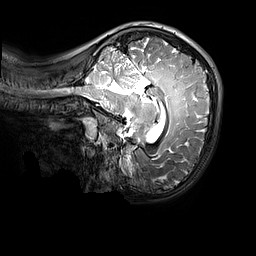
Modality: T2w
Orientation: sagittal
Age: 10
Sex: female
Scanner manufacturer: siemens
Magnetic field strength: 3 T
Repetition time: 3.2 s
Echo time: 0.408 s